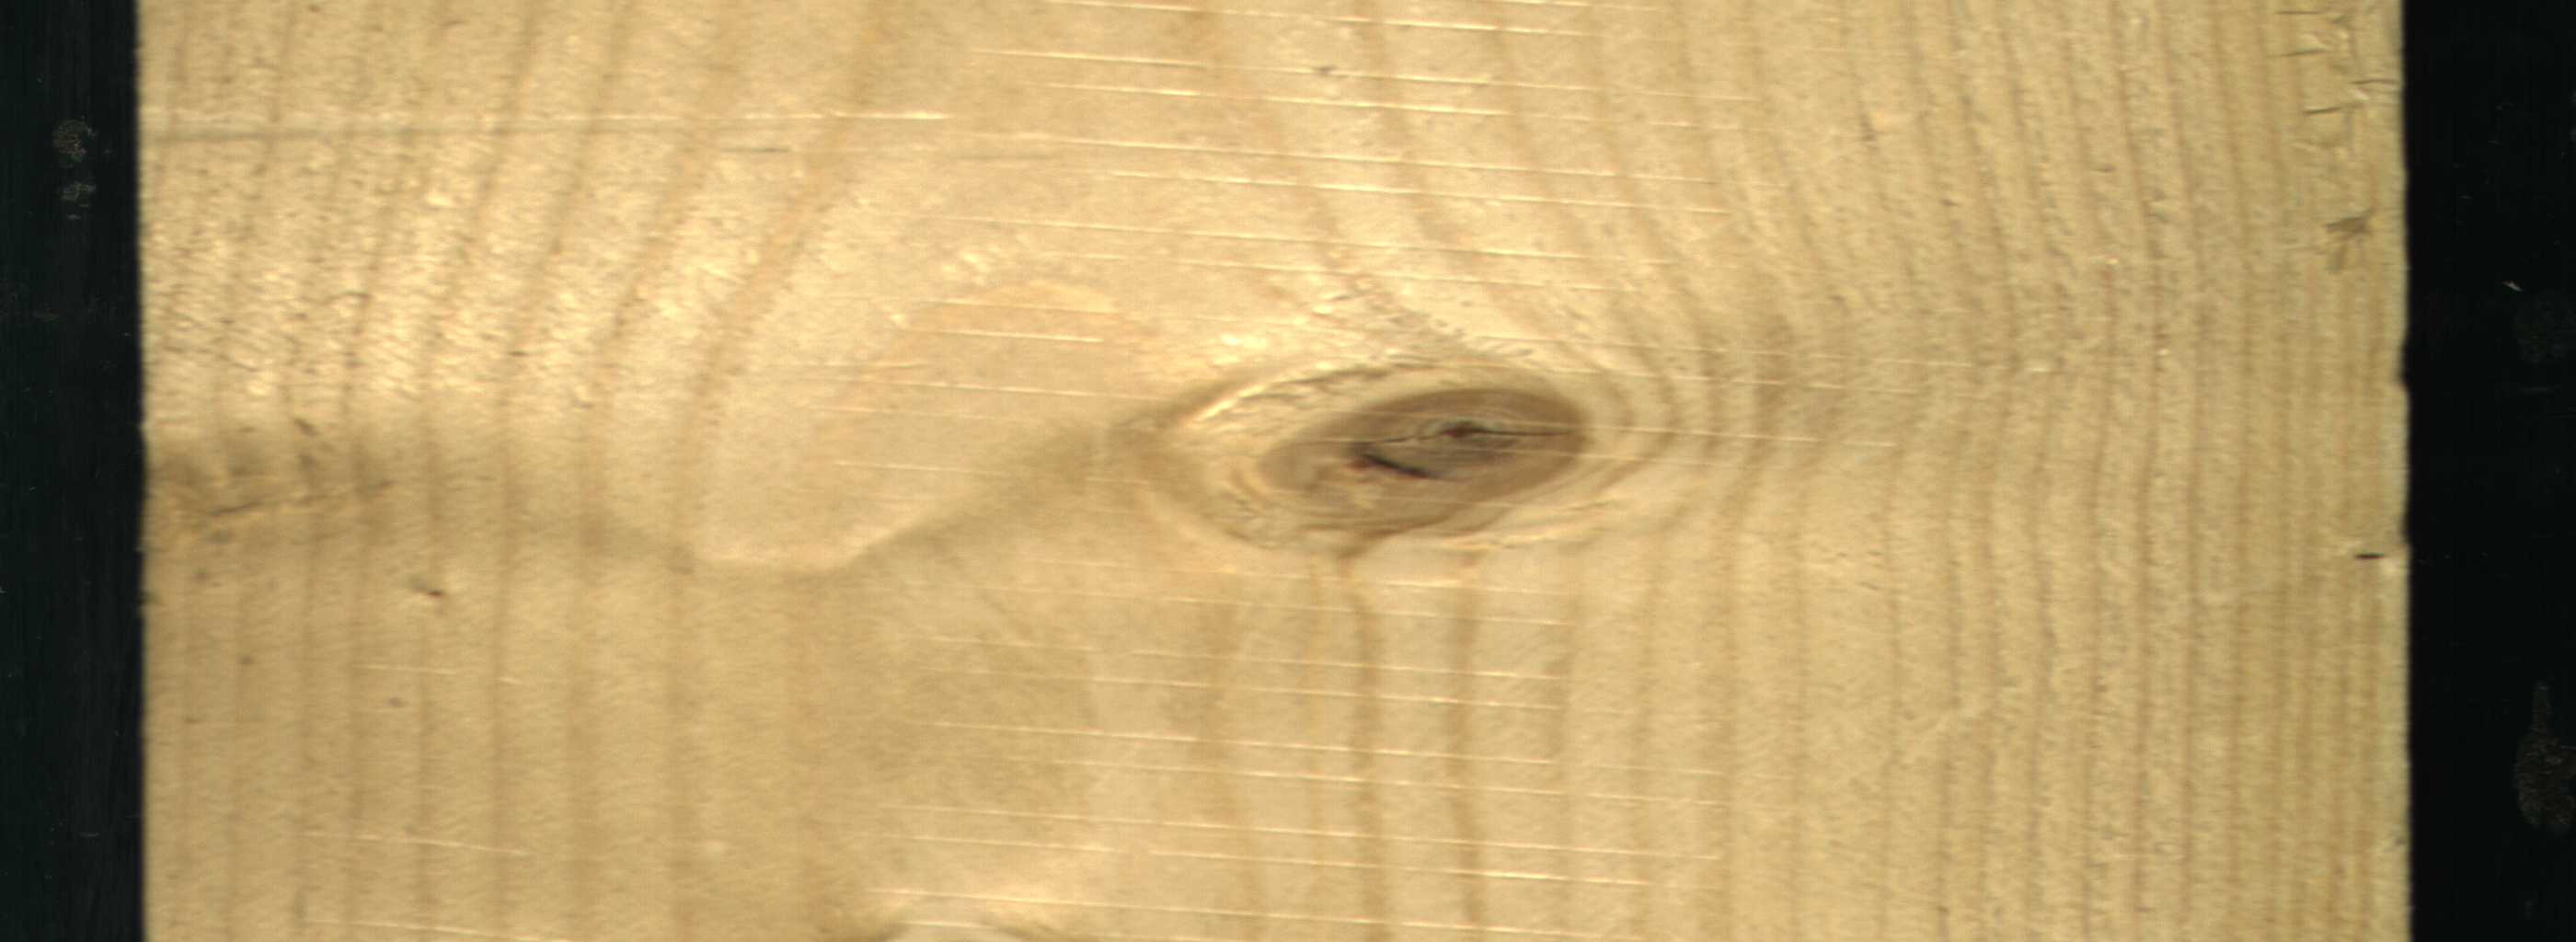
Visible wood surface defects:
knot_with_crack